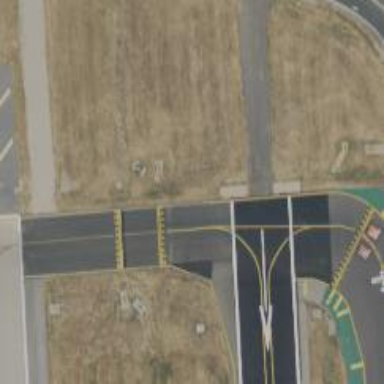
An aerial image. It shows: View of taxiway at the airport.